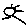
Label: sun